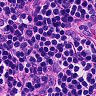
Metastatic tissue present: no